Question: Ok, very simple question this time (though the answer seems elusive for I can't find it referenced anywhere online).
It has to do with a classic: formatting trouble in IE. I guess it might be part of IE's failure to work well with the Box Model although I can't find the reason why IE would be modifying the thickness of DIV borders. Moreover, as I'll explain a little further down, there's another variable: the DIV's content, which conditions whether or not the borders are properly displayed in IE (they're properly displayed regardless everywhere else).
First thing's first, it's a simple DIV and its CSS is as follows:
'''
#menu {
width:1000px;
border-top:#0072FF solid 10px;
border-bottom:#FF0078 solid 20px
}
'''
In IE, however, the top and bottom borders appear about twice as thick.
This is how it looks in one and the other browser (it's just a section of the DIV and not the entire 1000px-wide):

What does it have inside? It has an embedded Flash menu.
I've stripped everything else from the code and just tested the DIV that has the issue with its Flash content in place. Result: the issue remains.
However, if I take out the embedded Flash, the issue is not reproduced. If I insert text content, for example, the issue is, again, not reproduced. So obviously this has to do with the Flash content and/or the way it's embedded. (Again, this only happens in IE... great surprise!)
I've since tried embedding the Flash in a couple of different ways (though I've never had trouble before with this). This is the current way I'm working with, which I got off a website that recommended it as "the best way to avoid issues with IE":
'''
<object classid="clsid:d27cdb6e-ae6d-11cf-96b8-444553540000" width="1000" height="30" id="menu" align="middle">
<param name="movie" value="./swf/menu.swf"/>
<!--[if !IE]>-->
<object type="application/x-shockwave-flash" data="./swf/menu.swf" width="1000" height="30">
<param name="movie" value="./swf/menu.swf"/>
<!--<![endif]-->
<a href="http://www.adobe.com/go/getflash"> <img src="http://www.adobe.com/images/shared/download_buttons/get_flash_player.gif" alt="Get Adobe Flash player"/> </a>
<!--[if !IE]>-->
</object>
<!--<![endif]-->
</object>
'''
I've even tried to see if it's an AC_RunActiveContent.js issue but it's not.
I've tried a couple of hacks and/or workarounds but to no avail. (Do these still work for IE? When I stumble upon similar issues, I find that '* html', for example, is no longer working for me; the trouble with formatting remains.) I would really rather avoid workarounds and, in this case, at least, it doesn't seem a CSS workaround will do any good (unless, of course, I need to format my '<object>' tag--though it would be a first).
Anyway, any insight will be VERY MUCH appreciated! Thanks!
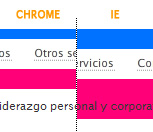
Answer: I see that your object has 'id="menu"' as well. Is that what you meant when you said 'div'? If not, I think IE is applying the '#menu' style to the '<object>' the '<div>' whereas other browsers only treat the '<div>' as '#menu'.